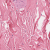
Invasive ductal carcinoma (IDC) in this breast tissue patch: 0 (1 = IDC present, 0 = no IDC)